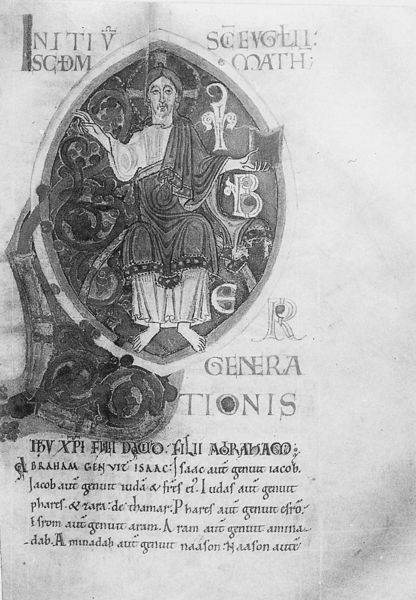
Titel: Vier Evangelien
Institution: Metz, Bibliotéque du Grand Séminaire
Schlagwörter: gott, hand, mann, richter, arme, bibel, falten, hände, geistlicher, gewand, sitzend, schrift, papier, buch, religion, initialen, seite, text, initiale, anfang, buchseite, heiligenschein, christus, jesus, priester, segen, heiliger, heilig, handschrift, latein, lateinisch, mathematik, mandorla, buchmalerei, irisch, manuskript, math, en, b, e, sanctus, generationis, flechtornament, genera